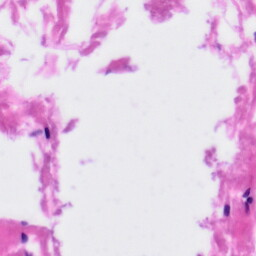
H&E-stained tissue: Tonsil